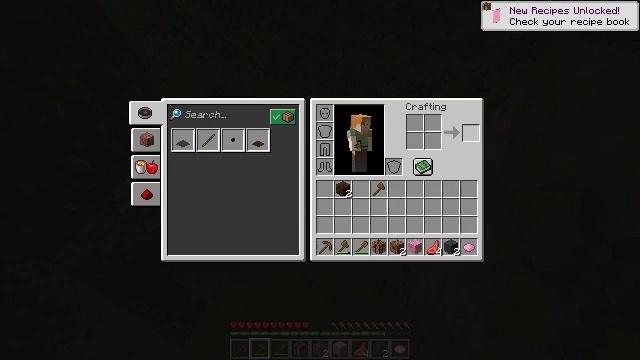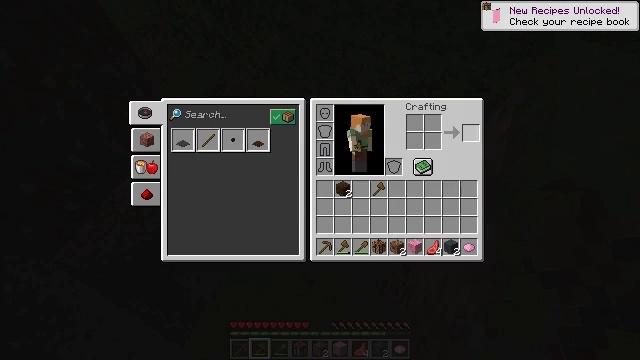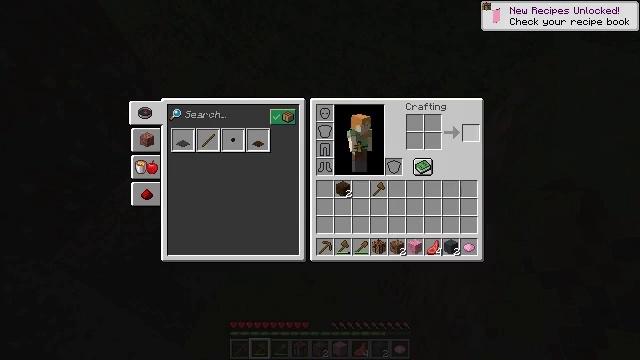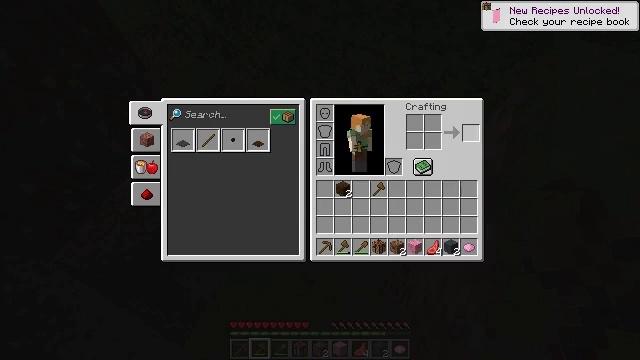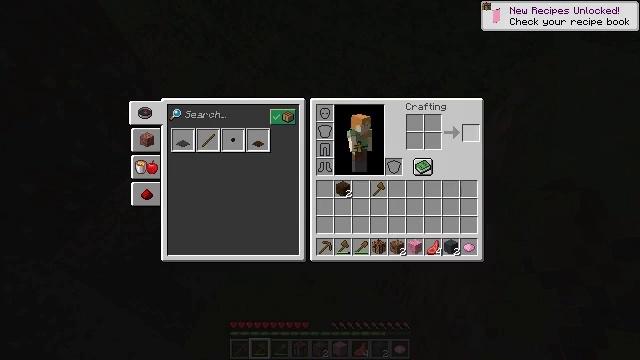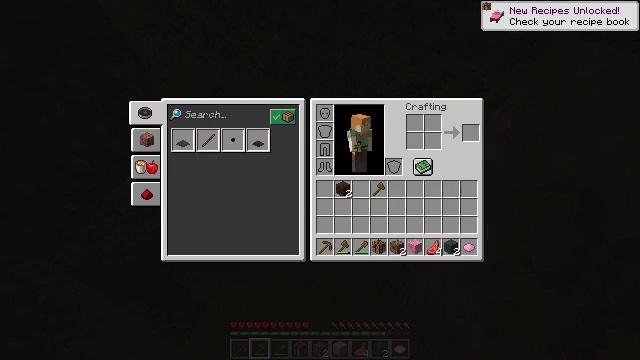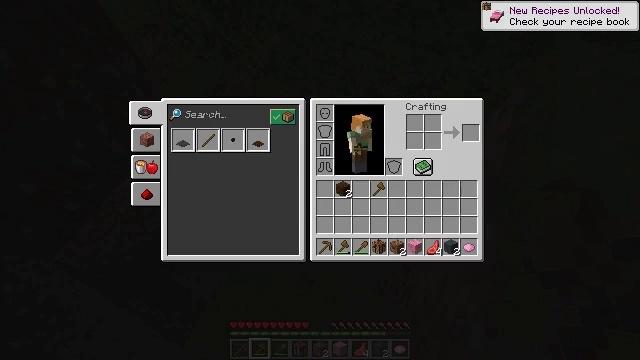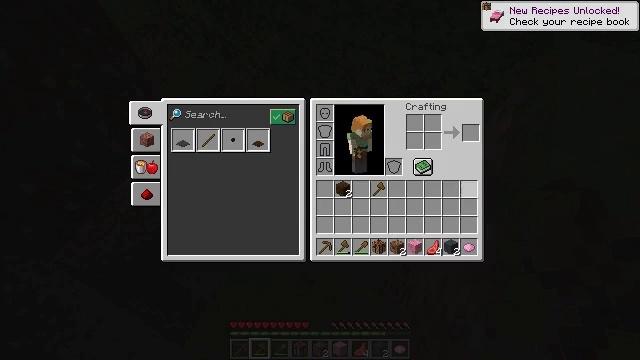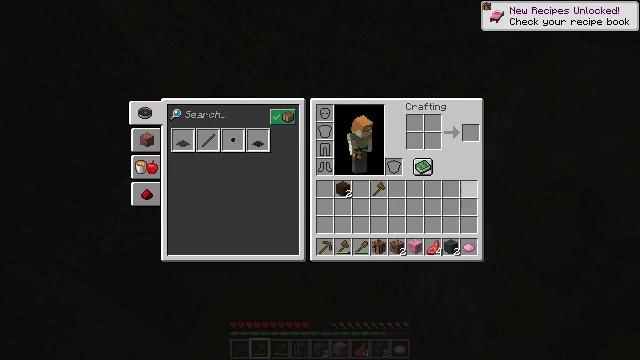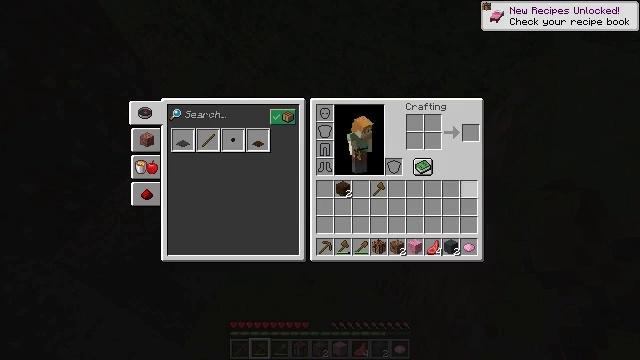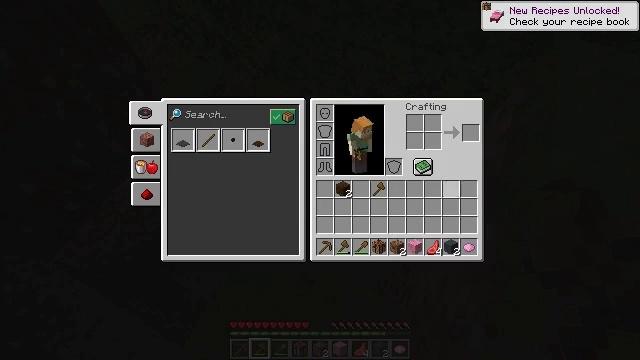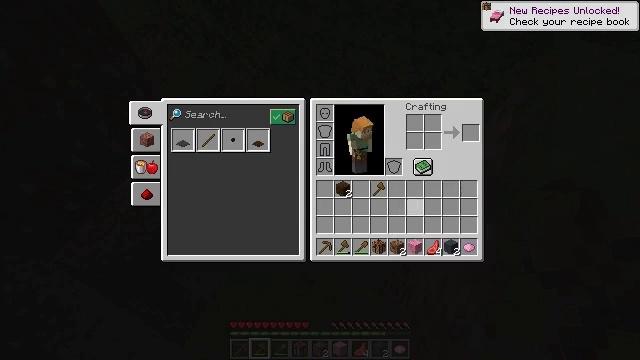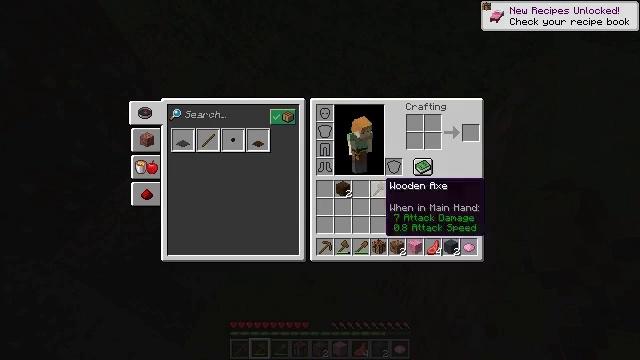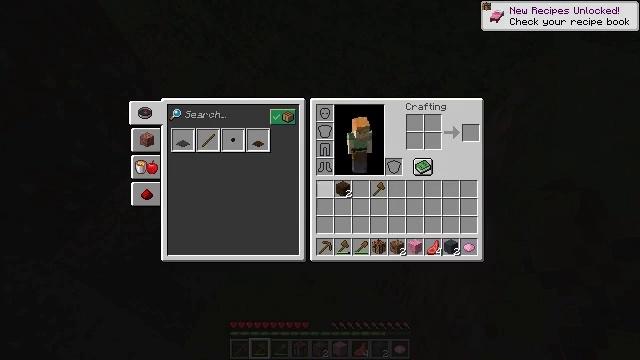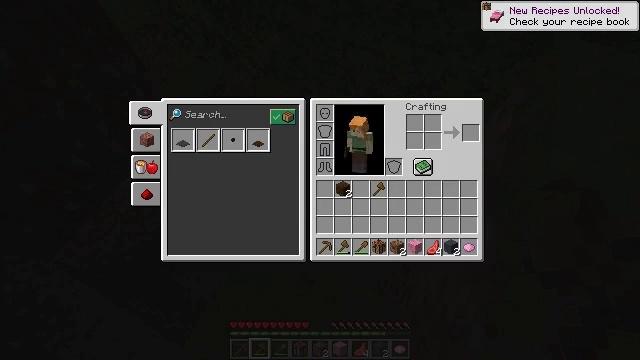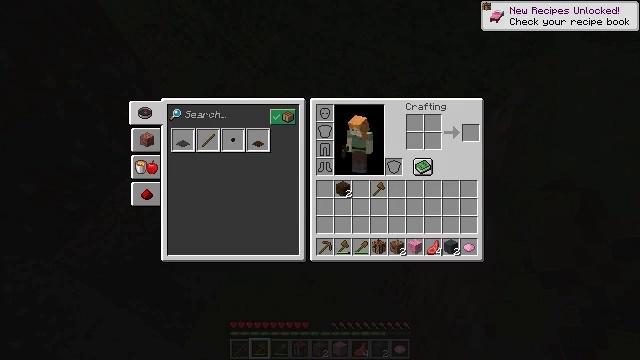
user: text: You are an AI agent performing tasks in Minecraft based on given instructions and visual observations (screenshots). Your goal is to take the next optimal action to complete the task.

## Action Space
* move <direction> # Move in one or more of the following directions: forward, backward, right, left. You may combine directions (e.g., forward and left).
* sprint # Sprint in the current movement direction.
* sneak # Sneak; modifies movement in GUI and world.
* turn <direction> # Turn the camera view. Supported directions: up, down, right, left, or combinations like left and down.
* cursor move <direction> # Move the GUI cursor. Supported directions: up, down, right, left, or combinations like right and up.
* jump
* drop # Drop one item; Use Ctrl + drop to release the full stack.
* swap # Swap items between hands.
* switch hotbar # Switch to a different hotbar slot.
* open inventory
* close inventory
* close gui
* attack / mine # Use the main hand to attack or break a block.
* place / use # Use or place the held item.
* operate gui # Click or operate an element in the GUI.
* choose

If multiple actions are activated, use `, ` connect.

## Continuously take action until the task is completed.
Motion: motion action
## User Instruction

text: Collect peony flowers for dye.
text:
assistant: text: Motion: sneak, open gui
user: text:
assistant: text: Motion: sneak
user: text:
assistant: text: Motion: sneak
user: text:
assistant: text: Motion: sneak
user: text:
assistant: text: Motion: sneak, cursor move down
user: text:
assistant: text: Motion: sneak, cursor move down
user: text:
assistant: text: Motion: sneak, cursor move down
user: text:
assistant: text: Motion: sneak, cursor move down
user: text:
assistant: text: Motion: no_op
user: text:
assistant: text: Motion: cursor move left
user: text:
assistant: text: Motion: cursor move left
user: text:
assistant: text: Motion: cursor move left
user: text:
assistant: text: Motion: cursor move left and up
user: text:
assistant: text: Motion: cursor move left
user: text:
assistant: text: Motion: cursor move left
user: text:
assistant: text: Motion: no_op
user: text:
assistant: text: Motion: no_op
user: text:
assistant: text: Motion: no_op
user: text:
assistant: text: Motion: cursor move right
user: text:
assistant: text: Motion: cursor move right
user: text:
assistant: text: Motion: cursor move right
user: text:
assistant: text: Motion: no_op
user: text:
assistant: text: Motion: cursor move right and down
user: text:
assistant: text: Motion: cursor move right and down
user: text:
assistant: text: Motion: cursor move right and down
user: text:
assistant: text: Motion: cursor move right and down
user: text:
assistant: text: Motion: no_op
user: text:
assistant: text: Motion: no_op
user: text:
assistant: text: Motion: no_op
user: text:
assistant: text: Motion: no_op